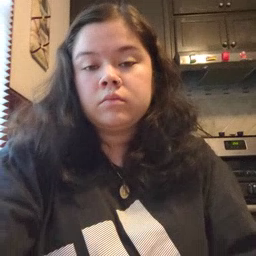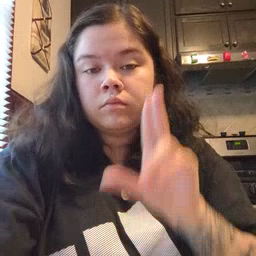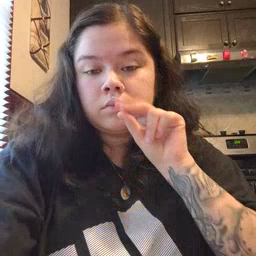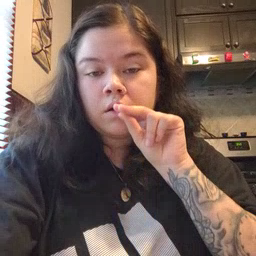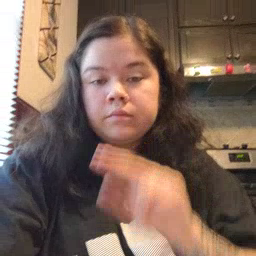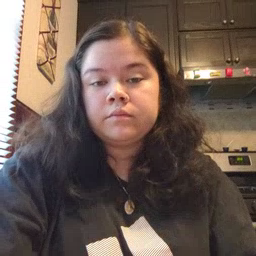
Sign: duck